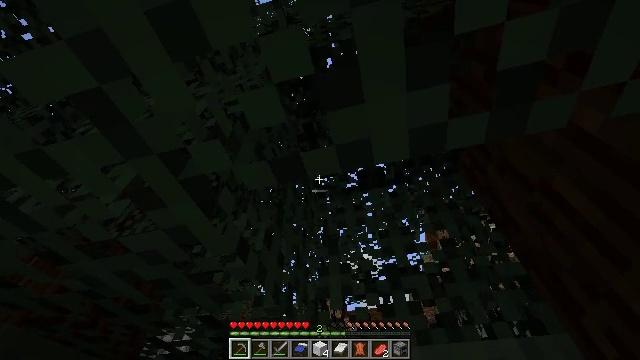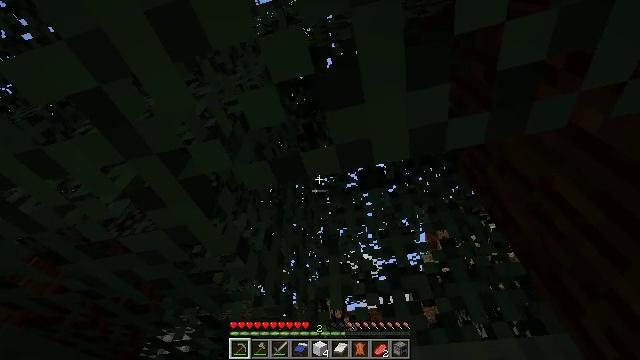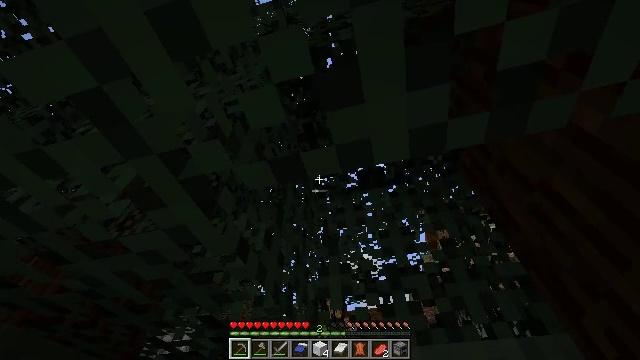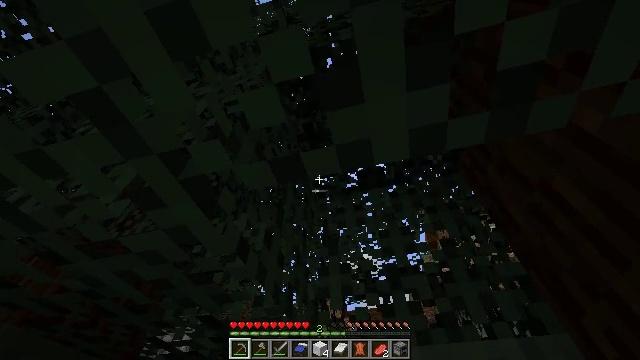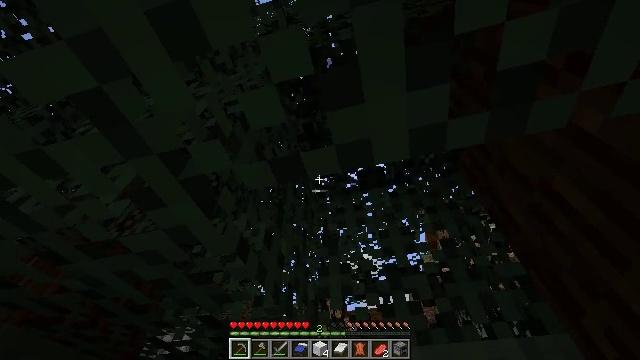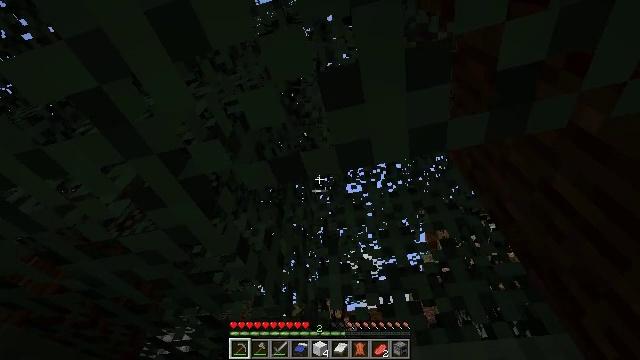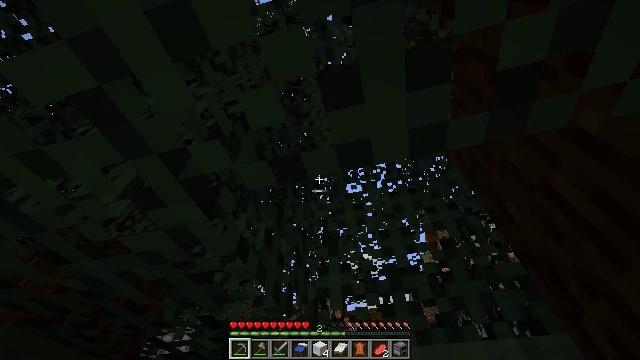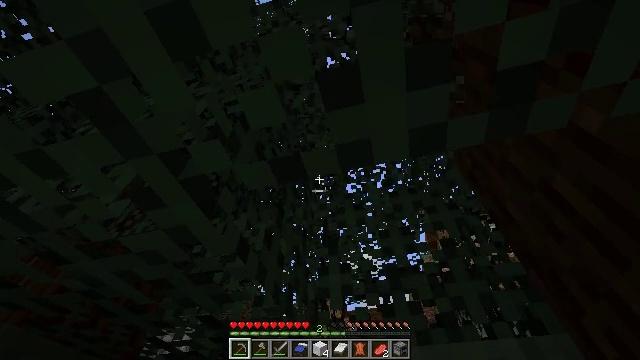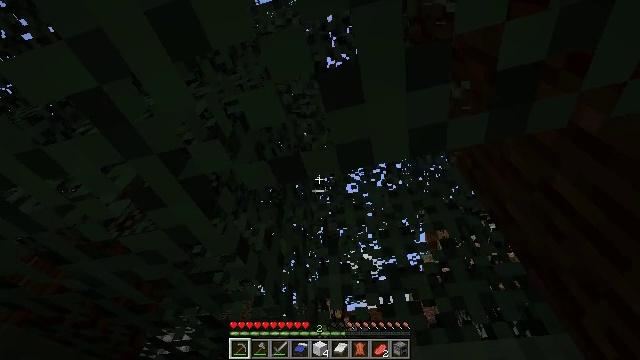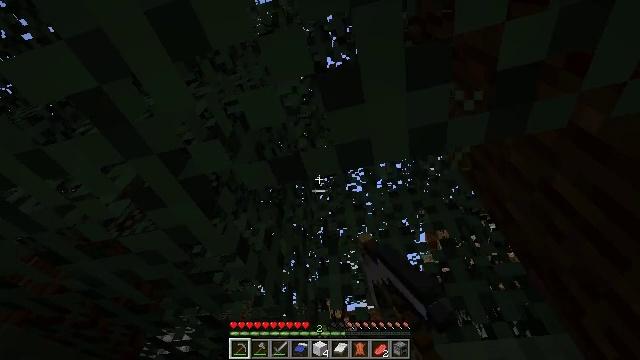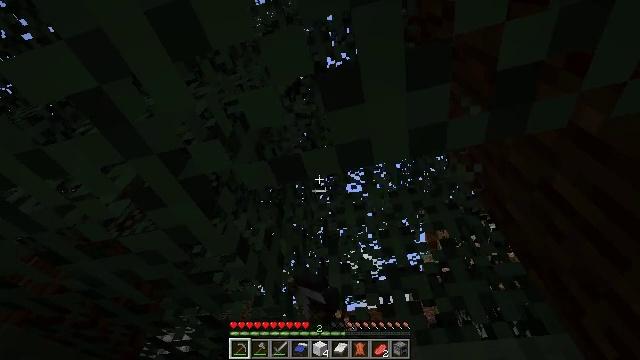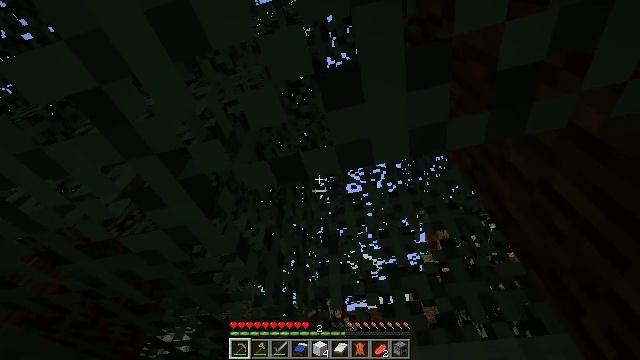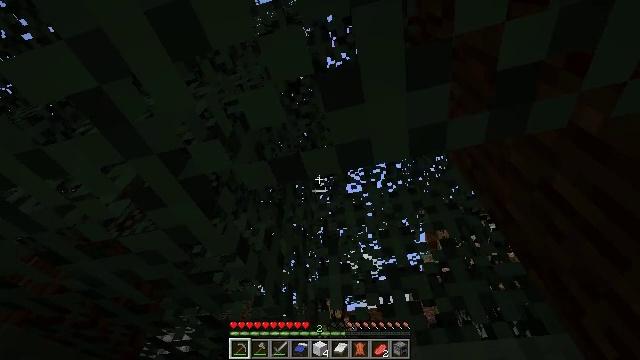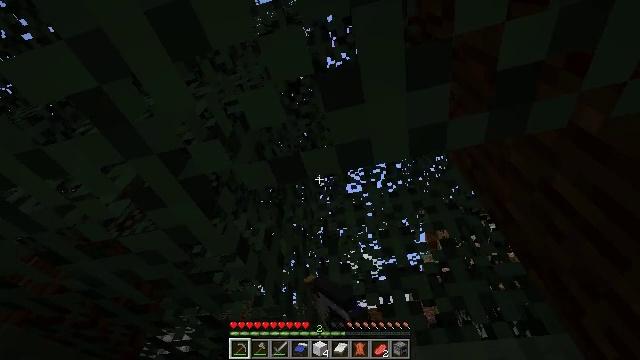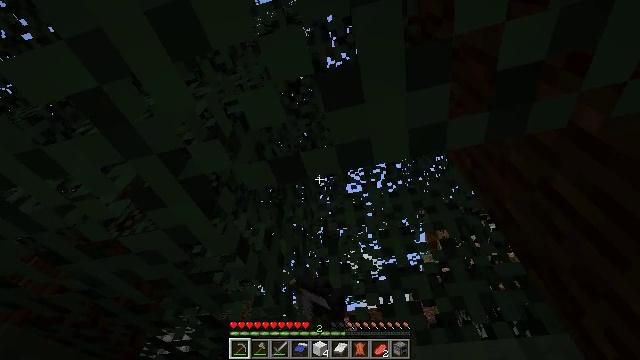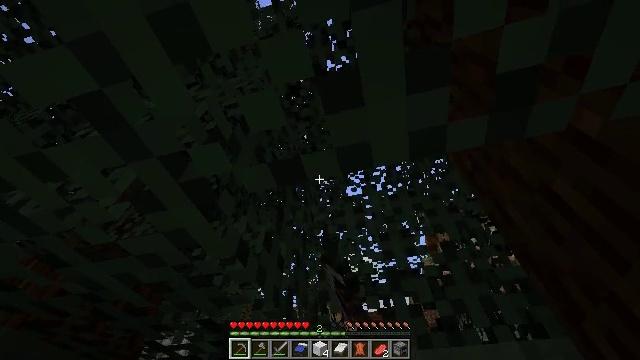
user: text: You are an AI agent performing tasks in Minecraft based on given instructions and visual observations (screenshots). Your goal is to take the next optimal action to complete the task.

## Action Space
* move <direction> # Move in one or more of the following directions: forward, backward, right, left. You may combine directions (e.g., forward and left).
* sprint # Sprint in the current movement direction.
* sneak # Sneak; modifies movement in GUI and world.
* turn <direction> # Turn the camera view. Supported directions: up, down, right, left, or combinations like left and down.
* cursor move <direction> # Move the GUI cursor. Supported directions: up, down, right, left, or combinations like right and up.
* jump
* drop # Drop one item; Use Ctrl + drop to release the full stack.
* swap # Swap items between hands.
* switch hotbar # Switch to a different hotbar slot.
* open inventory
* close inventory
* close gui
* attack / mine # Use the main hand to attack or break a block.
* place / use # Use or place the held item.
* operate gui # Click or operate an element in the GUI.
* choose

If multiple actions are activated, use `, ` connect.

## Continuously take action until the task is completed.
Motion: motion action
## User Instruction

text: Gather spruce leaves to collect foliage.
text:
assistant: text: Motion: attack / mine
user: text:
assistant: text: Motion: attack / mine
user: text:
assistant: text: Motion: attack / mine
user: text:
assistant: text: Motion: attack / mine
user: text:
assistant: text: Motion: attack / mine
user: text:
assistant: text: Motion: attack / mine
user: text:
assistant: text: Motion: attack / mine
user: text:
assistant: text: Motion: attack / mine
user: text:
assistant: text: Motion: attack / mine
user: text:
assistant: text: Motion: attack / mine
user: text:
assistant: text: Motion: attack / mine
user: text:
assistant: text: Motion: attack / mine
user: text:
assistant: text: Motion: attack / mine
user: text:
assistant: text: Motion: attack / mine
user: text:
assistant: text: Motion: attack / mine
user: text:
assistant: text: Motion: turn up
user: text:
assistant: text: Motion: turn right and up
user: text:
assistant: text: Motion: turn up, attack / mine
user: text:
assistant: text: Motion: attack / mine
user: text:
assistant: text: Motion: attack / mine
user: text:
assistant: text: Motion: attack / mine
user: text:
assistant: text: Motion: attack / mine
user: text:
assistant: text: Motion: attack / mine
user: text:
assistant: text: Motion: attack / mine
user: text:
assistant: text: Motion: attack / mine
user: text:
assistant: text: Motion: attack / mine
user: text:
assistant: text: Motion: attack / mine
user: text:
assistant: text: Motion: attack / mine
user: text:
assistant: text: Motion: turn down, attack / mine
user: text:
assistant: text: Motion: turn down